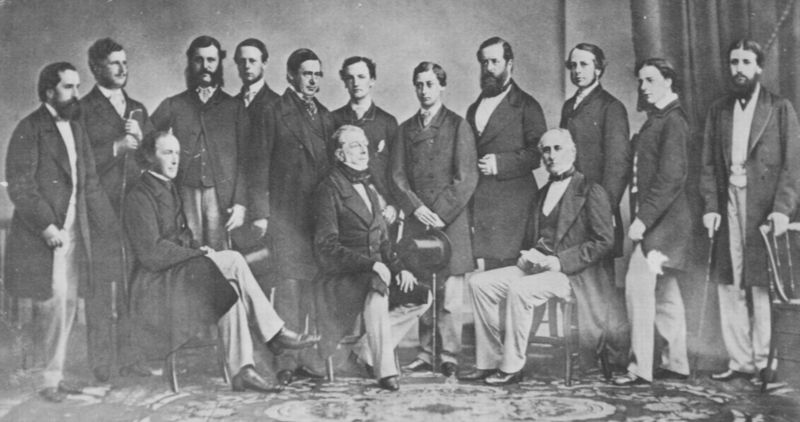
Titel: Der Prinz von Wales mit Gefolge
Künstler: Mathew B. Brady
Schlagwörter: gruppe, mann, schatten, weiß, menschen, sitzen, elegant, frisuren, grau, hell, hintergrund, hut, hüte, licht, männer, nase, schwarz, stuhl, stühle, vordergrund, blick, gesellschaft, herren, teppich, zylinder, alt, anzug, anzüge, bart, bärte, feier, gesichter, hemd, hose, jung, wand, arme, augen, blicke, kragen, stehen, vollbart, bildnis, gruppenbildnis, herr, herrengesellschaft, hände, portrait, porträt, vorhang, auge, mantel, pose, reich, sitzend, stehend, scheitel, vornehm, stock, beine, gehstock, schuhe, hosen, hemden, frack, nasen, steif, club, ernst, aufrecht, gerade, atelier, junge, knöpfe, fliege, gehrock, revers, sakko, weste, foto, fotografie, posen, stücke, schwarzweiss, jacken, stöcke, backenbart, stiefel, festlich, gruppenbild, photo, seriös, menschengruppe, gehröcke, teppicht, teppisch, westen, aufnahme, eleganz, vereinigung, verein, studio, gruppenfoto, herrren, richtungen, sitzten, feierlich, gruppw, gruppenaufnahme, fräcke, formell, henden, 14, sonor, lange jacken